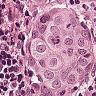
Metastatic tissue present: yes